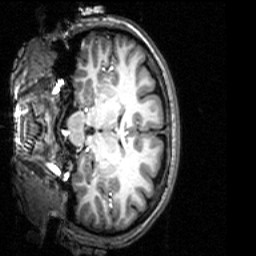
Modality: T1w
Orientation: coronal
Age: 21
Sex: female